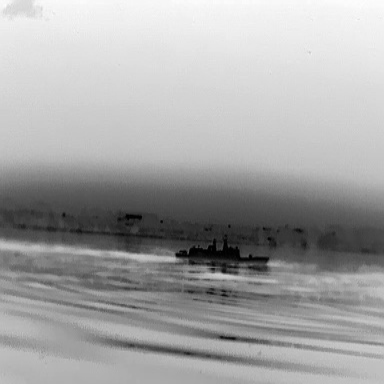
There is a warship in the infrared image.